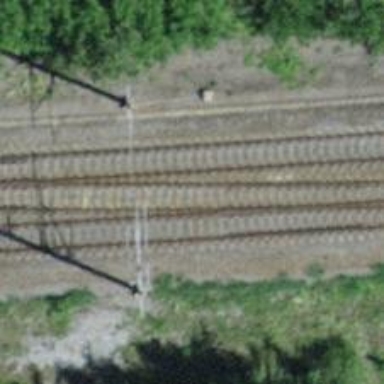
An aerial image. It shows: Single-track electrified railway with contact line.